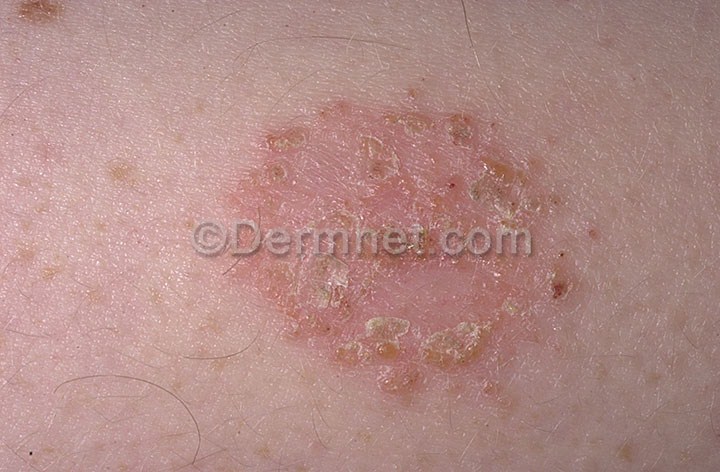
Disease: Eczema Photos